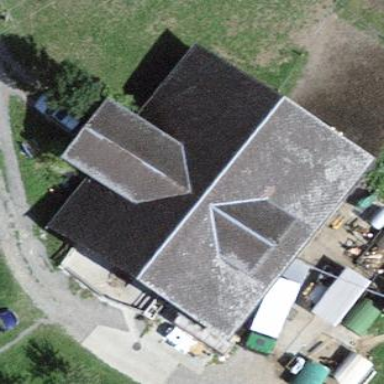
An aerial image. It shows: Gabled roof on farm auxiliary building.